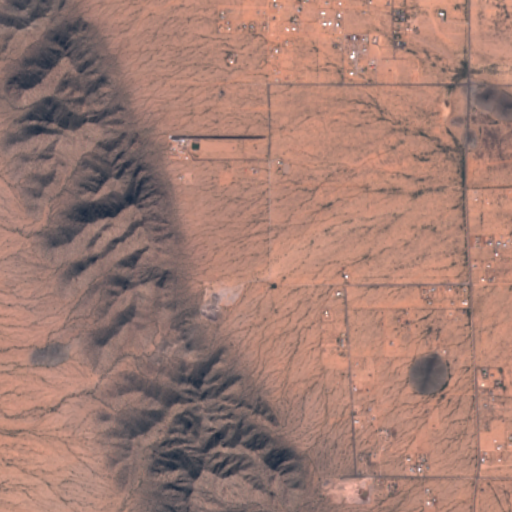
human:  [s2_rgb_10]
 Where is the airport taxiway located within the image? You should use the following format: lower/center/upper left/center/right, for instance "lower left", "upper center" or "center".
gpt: The airport taxiway is located in the upper right of the image.
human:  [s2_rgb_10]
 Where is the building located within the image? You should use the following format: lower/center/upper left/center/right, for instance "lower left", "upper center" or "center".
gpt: The building is located in the upper right of the image.
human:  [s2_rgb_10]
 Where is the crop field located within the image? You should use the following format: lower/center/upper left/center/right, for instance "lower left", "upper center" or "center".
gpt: There is no crop field in the image.